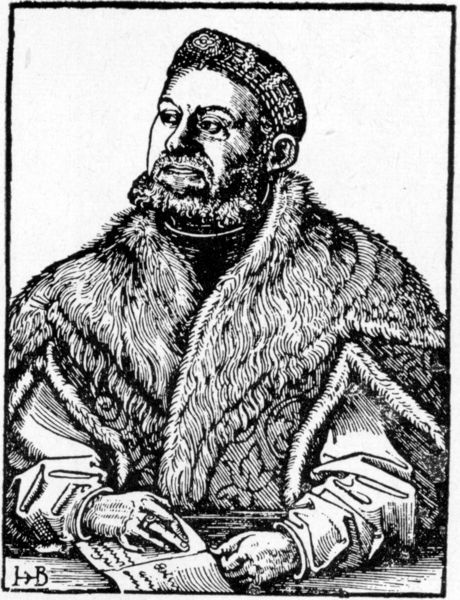
Titel: Bildnis des Georg Sturtz
Künstler: Hans Brosamer
Institution: (Seriendruck)
Schlagwörter: blätter, kopf, mann, umhang, sitzen, finger, grau, hut, mund, nase, ohr, profil, schwarz, stirn, tisch, weiss, zeichnung, blick, muster, ornament, alt, bart, hemd, kappe, mütze, schnurrbart, arm, arme, augen, falten, gesicht, halten, kragen, mensch, pelz, rahmen, vollbart, ärmel, bild, bildnis, hände, portrait, porträt, signatur, gewand, mantel, reich, kaufmann, blatt, renaissance, vornehm, fell, kopfbedeckung, holzschnitt, schrift, seitlich, papier, grafik, sigantur, ernst, lesen, ring, buch, fingerring, druck, schwarzweiss, monogramm, holzstich, radierung, stich, text, buchstaben, denker, herrscher, nerz, brokat, fürst, heft, pelzkragen, pelzmantel, brief, schreiben, mittelalter, russe, dürer, schriftstück, urkunde, schreibt, kupferstich, schief, regent, kurfürst, fugger, evangelisch, korne, pelzumhang, reformator, bch, pekz, grapgik, übersetzer, b, ib